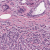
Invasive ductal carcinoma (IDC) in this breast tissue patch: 1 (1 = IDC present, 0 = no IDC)